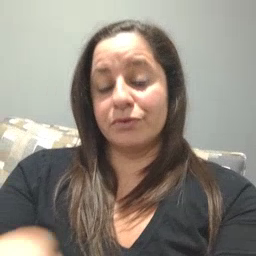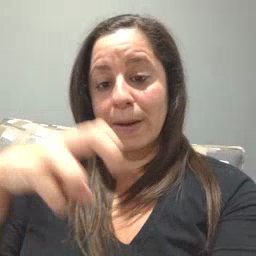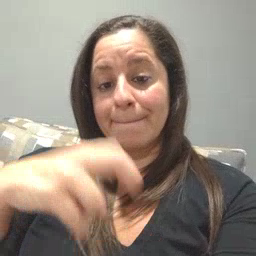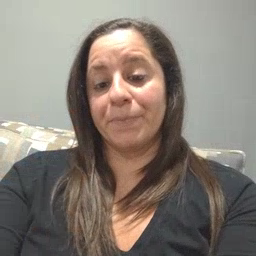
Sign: jump